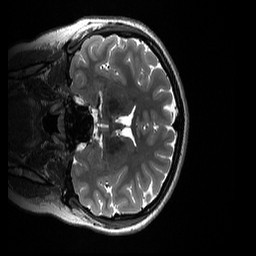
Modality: T2w
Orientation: coronal
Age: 18
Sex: female